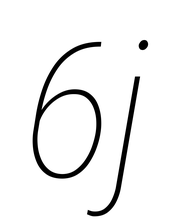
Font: Roboto-Italic_Condensed_Thin_Italic